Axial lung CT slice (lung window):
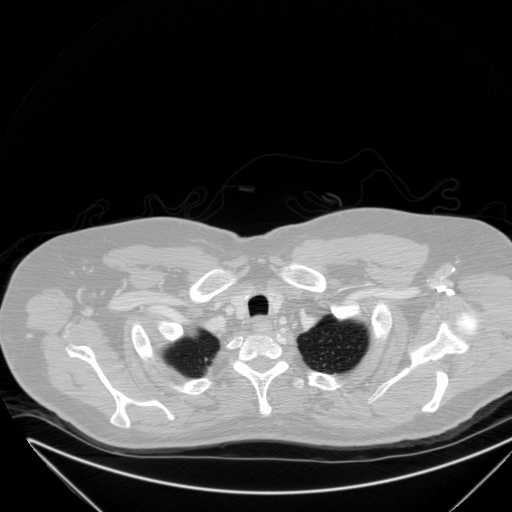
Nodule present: no